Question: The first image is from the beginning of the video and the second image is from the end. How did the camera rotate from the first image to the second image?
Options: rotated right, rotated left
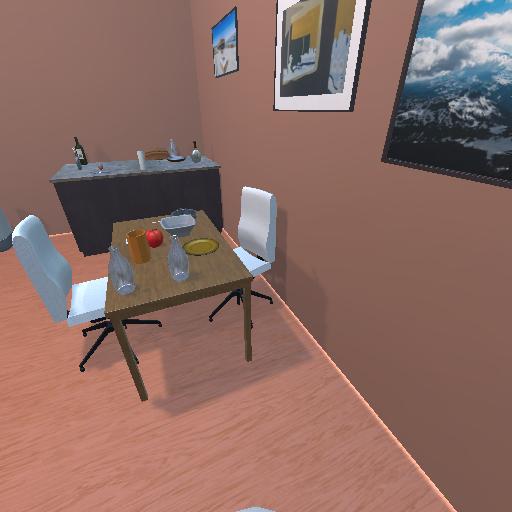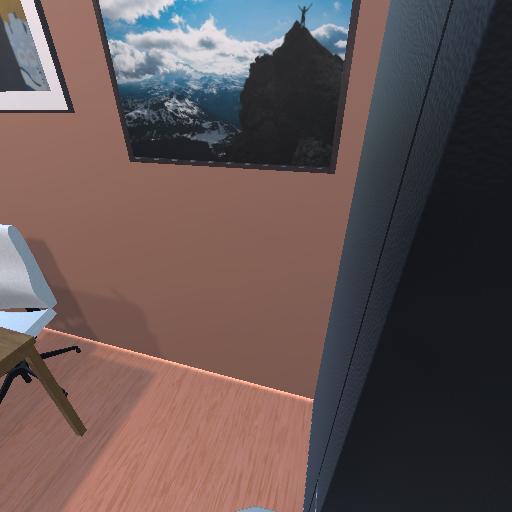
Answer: rotated right